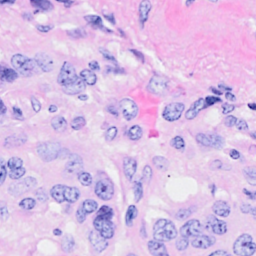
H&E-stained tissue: Breast